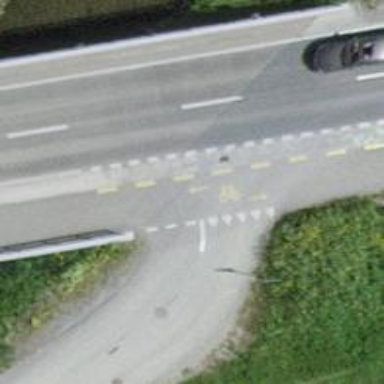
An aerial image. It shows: Asphalt cycleway.